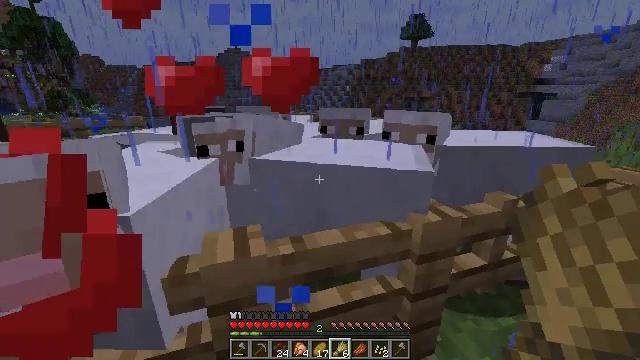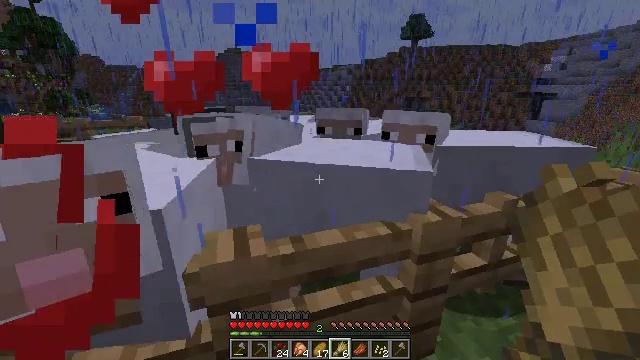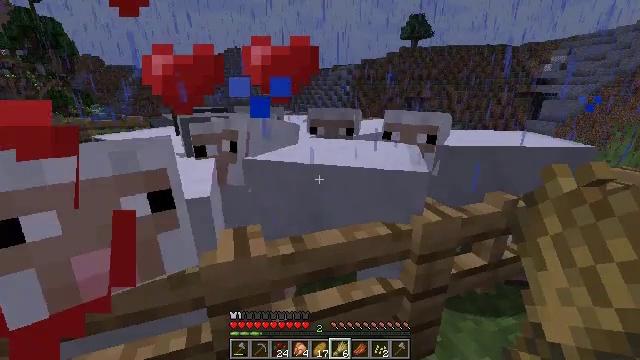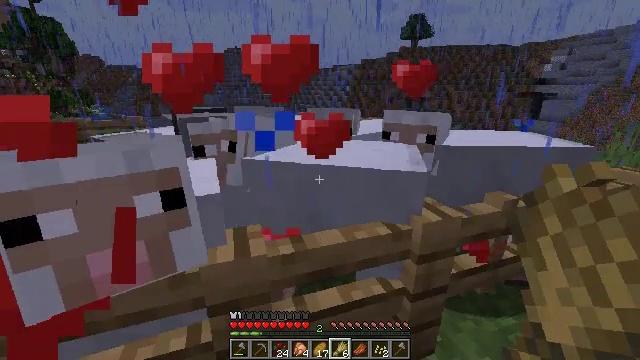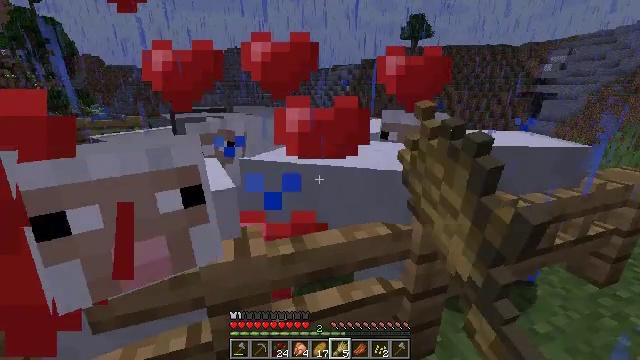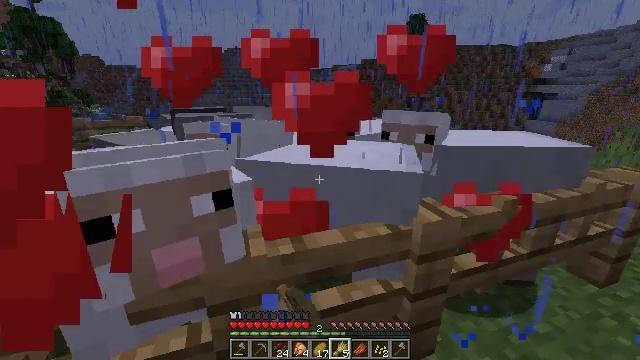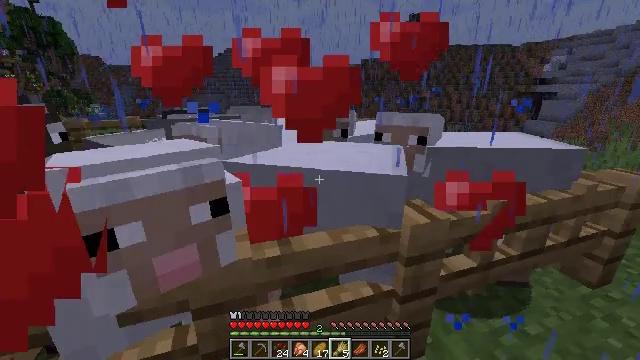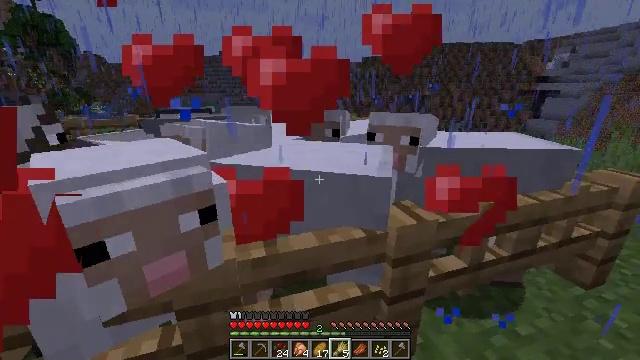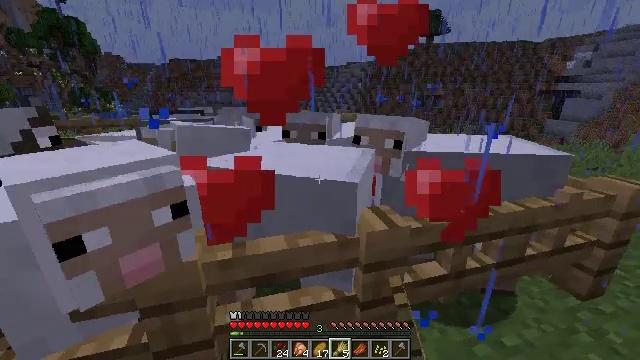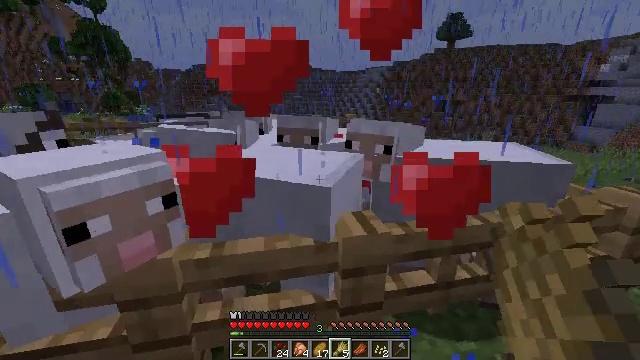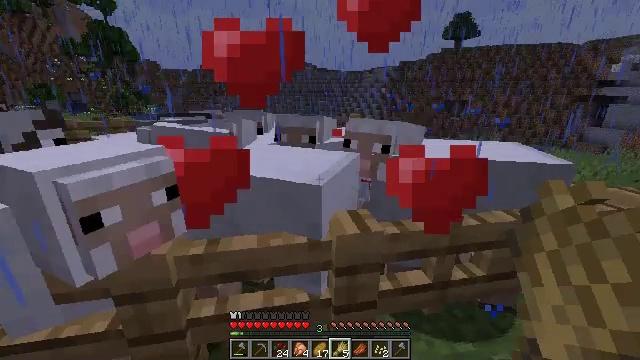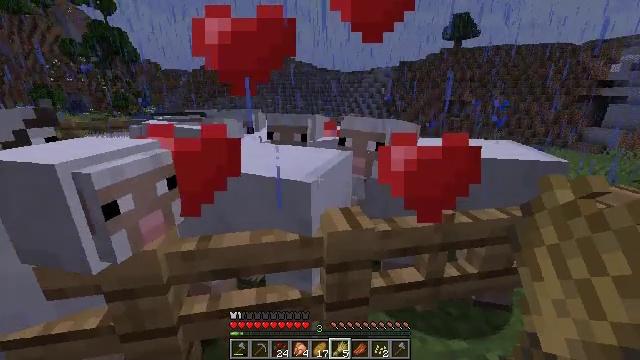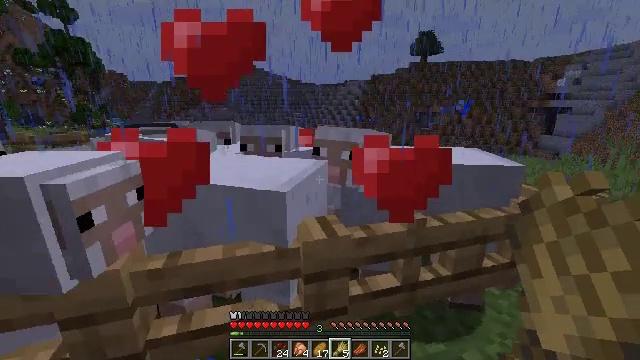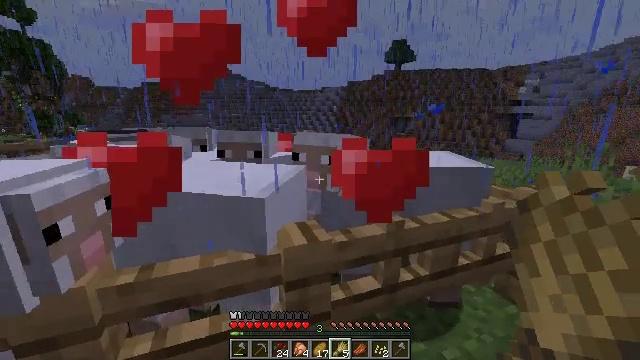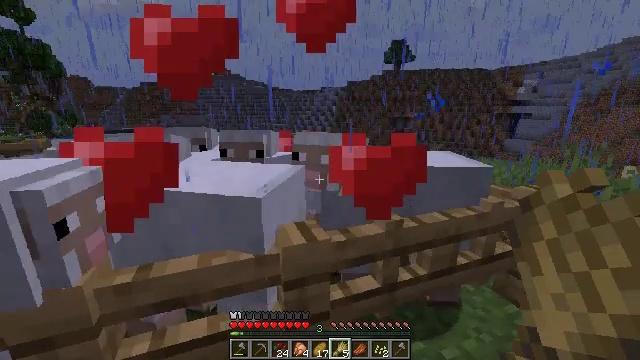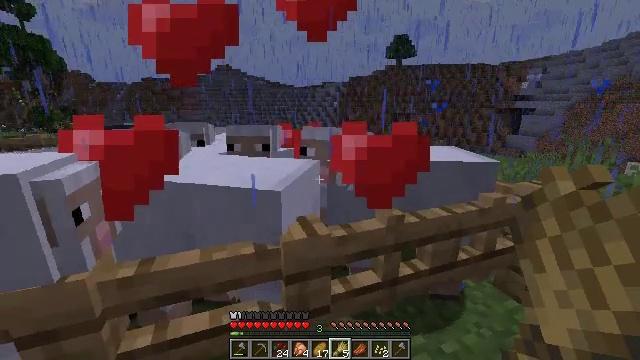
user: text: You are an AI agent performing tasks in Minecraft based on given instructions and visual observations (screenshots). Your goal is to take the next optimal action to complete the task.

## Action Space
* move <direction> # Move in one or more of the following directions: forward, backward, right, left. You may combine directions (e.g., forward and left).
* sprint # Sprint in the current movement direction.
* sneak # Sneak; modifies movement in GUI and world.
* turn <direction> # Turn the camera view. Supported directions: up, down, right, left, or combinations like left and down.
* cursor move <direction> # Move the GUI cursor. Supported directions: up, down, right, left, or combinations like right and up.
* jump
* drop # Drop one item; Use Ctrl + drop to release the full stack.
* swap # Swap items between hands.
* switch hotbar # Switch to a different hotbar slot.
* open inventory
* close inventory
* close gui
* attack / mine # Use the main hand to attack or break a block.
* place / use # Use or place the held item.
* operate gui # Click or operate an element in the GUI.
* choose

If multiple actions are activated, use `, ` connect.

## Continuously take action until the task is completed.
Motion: motion action
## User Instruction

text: Drop rotten flesh.
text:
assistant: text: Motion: use / place
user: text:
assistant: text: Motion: no_op
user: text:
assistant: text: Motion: no_op
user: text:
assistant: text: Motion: no_op
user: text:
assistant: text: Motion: no_op
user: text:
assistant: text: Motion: move right
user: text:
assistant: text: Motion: move right
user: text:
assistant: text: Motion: move right, turn left
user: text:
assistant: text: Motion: turn left
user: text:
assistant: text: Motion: turn left
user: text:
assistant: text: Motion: no_op
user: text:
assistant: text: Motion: turn right and up
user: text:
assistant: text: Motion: turn right and up
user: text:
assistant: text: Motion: use / place
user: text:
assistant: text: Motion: use / place
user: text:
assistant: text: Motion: use / place
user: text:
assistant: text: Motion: move forward, use / place
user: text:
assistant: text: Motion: move forward
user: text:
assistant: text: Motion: move forward
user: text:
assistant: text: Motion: move forward, turn left
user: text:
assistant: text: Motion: turn left
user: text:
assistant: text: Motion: no_op
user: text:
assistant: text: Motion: no_op
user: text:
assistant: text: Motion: no_op
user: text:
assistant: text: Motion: no_op
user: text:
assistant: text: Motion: no_op
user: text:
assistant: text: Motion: turn left
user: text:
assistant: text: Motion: turn left
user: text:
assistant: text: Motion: no_op
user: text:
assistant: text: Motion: no_op